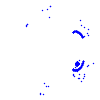
Particle: electron